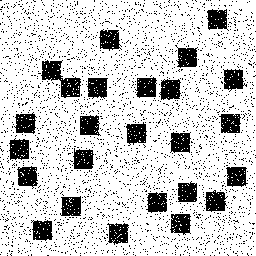
Squares: 25
Triangles: 0
Stars: 0
Total shapes: 25